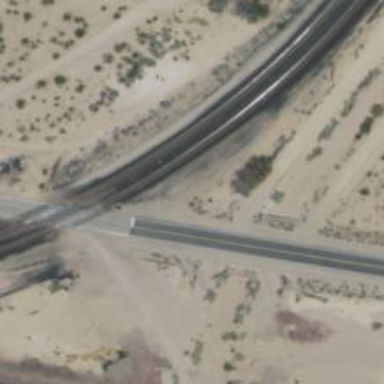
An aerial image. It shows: Railway track.